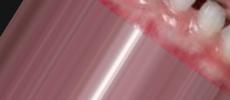
Condition: Caries